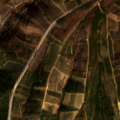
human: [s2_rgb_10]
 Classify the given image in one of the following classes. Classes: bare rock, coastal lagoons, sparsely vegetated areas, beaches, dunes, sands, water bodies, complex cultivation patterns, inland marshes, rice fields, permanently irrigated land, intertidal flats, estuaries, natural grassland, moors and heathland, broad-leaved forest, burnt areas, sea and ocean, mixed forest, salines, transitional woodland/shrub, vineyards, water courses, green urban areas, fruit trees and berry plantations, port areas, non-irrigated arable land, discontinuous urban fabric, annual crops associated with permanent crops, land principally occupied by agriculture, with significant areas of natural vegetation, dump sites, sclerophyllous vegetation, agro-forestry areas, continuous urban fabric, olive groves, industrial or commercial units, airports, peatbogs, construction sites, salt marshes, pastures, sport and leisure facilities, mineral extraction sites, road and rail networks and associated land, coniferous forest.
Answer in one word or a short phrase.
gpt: transitional woodland/shrub